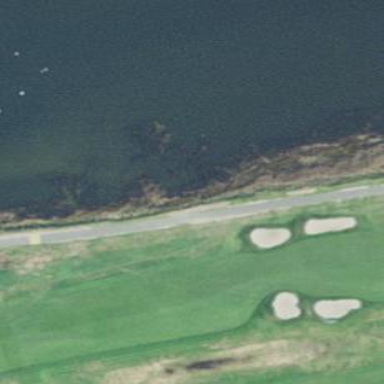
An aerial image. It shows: Golf fairway surrounded by grass.